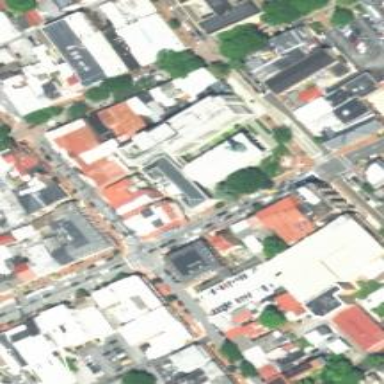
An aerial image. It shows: Historic courthouse building.